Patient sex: F
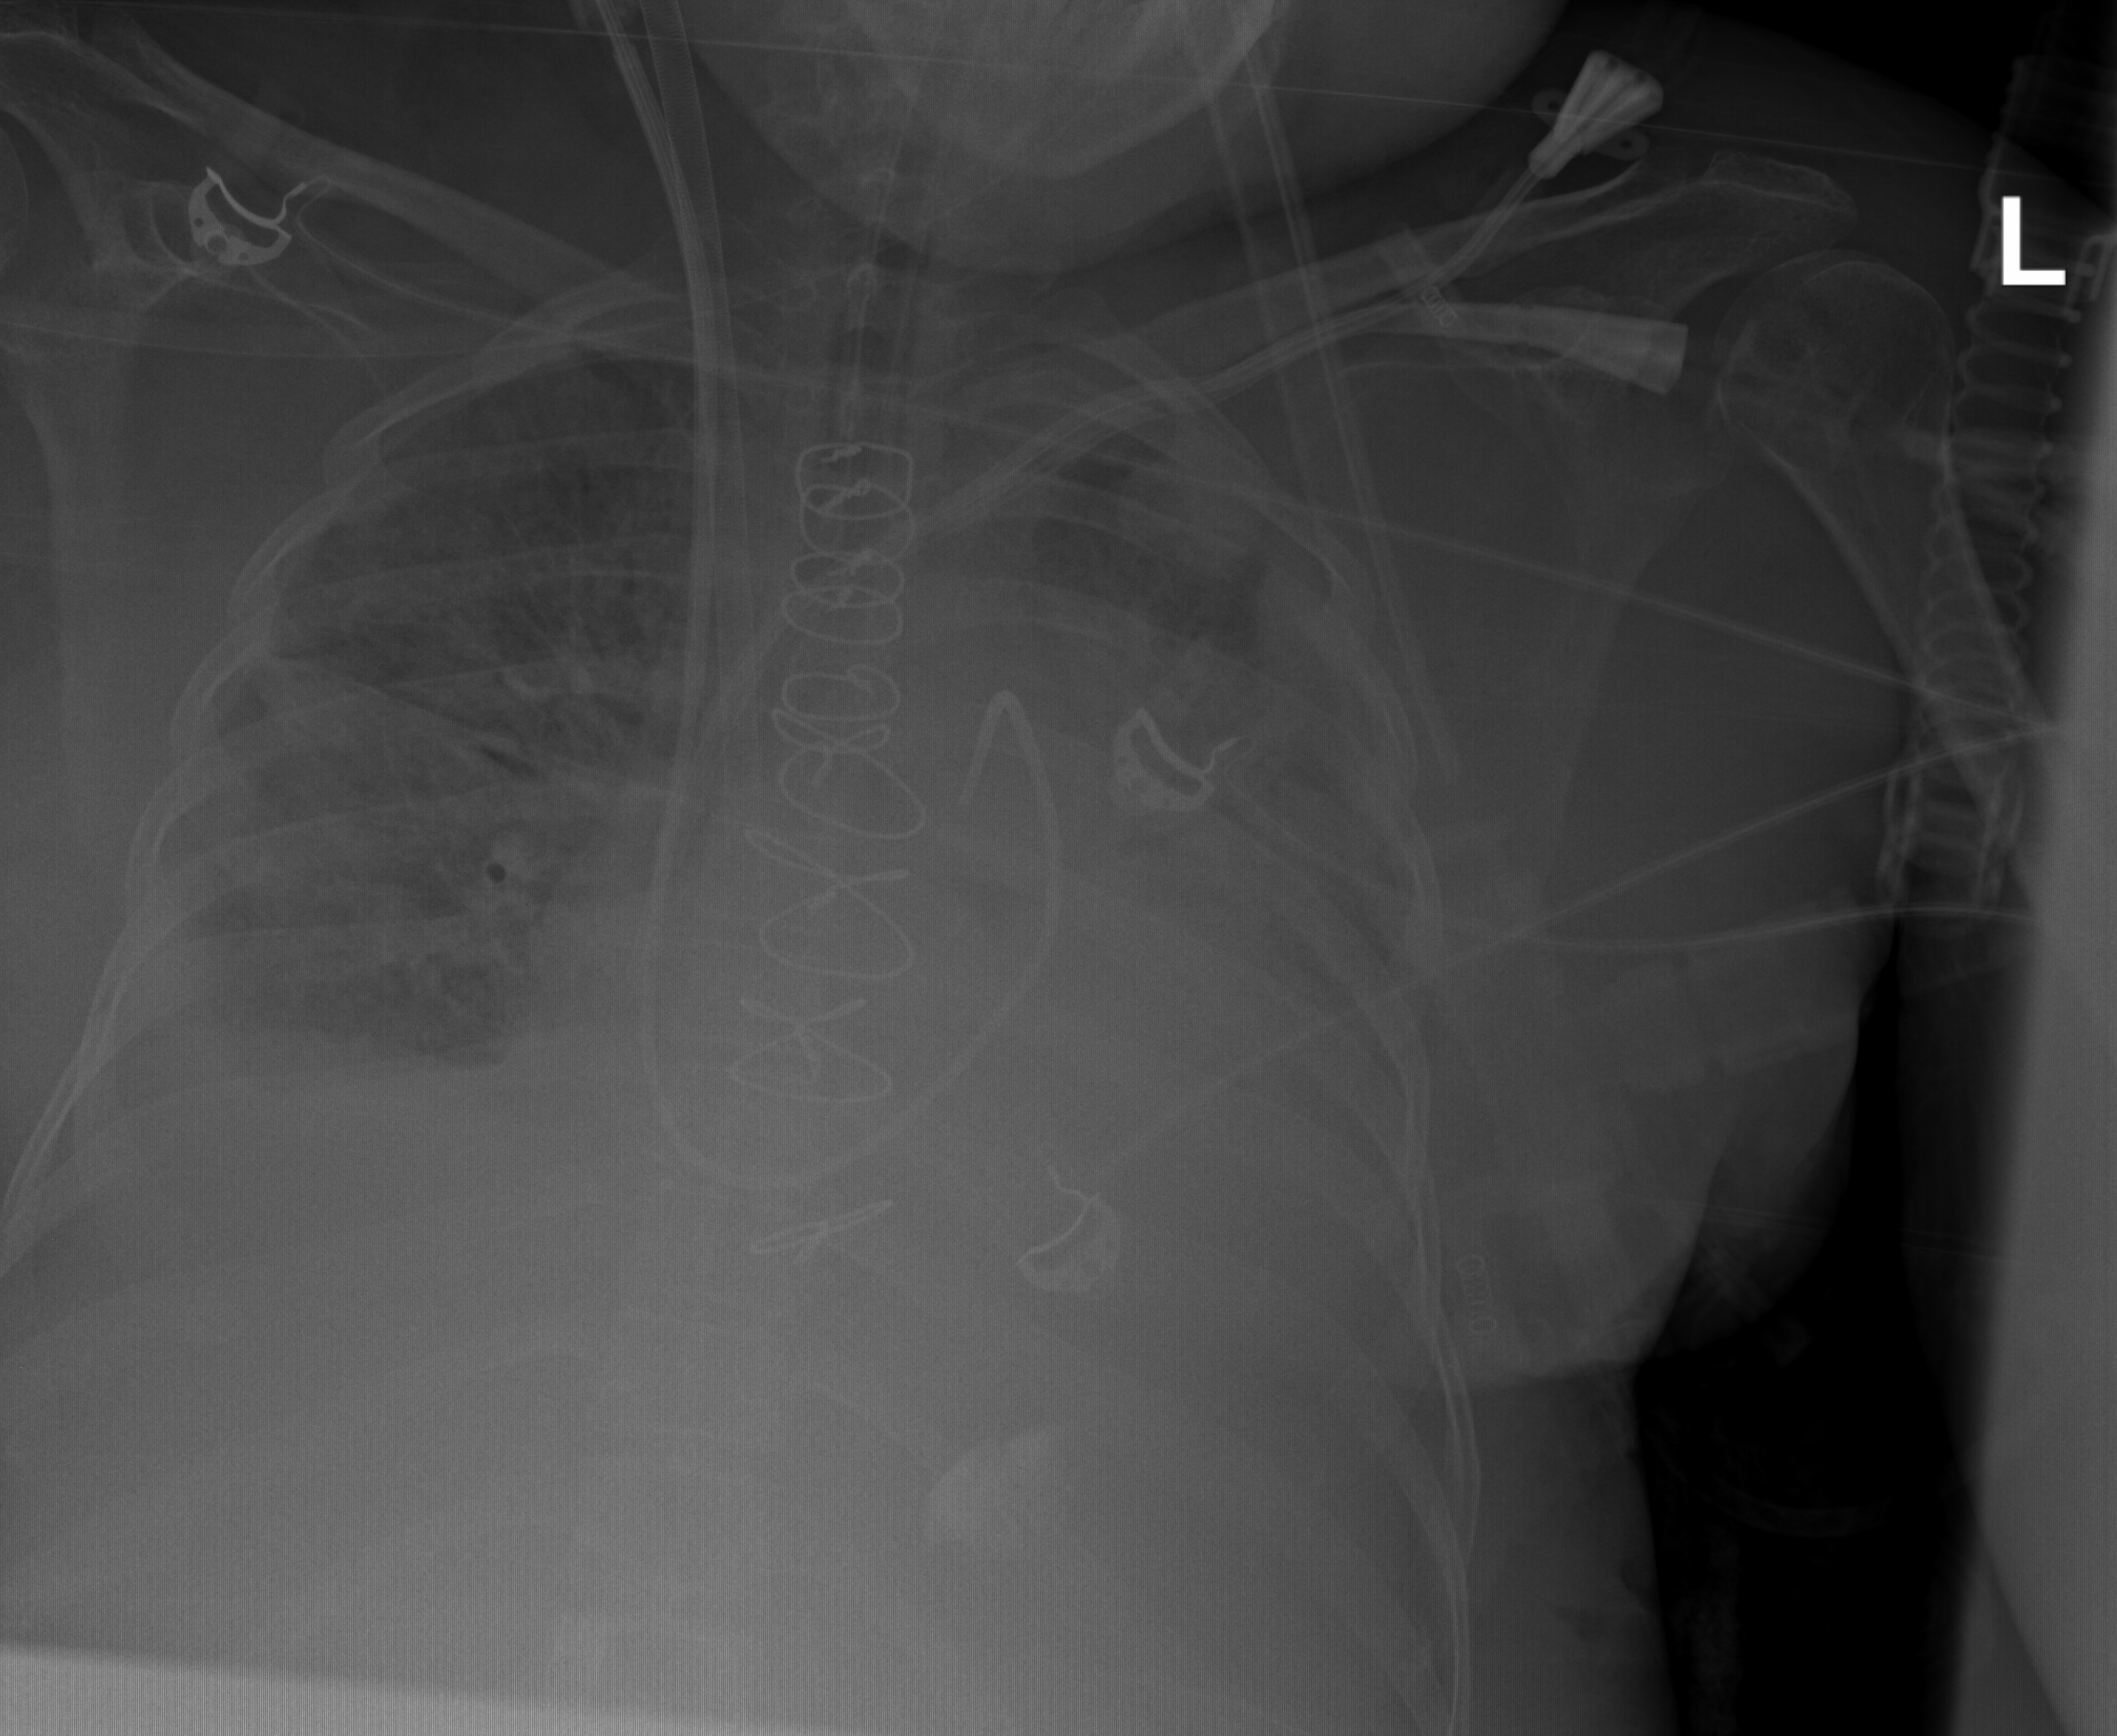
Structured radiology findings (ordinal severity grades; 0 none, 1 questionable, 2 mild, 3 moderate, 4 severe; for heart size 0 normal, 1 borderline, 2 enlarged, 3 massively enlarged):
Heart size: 2
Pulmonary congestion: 2
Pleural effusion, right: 3
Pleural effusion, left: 3
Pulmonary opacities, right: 4
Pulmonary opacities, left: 4
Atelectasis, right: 3
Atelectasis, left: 3